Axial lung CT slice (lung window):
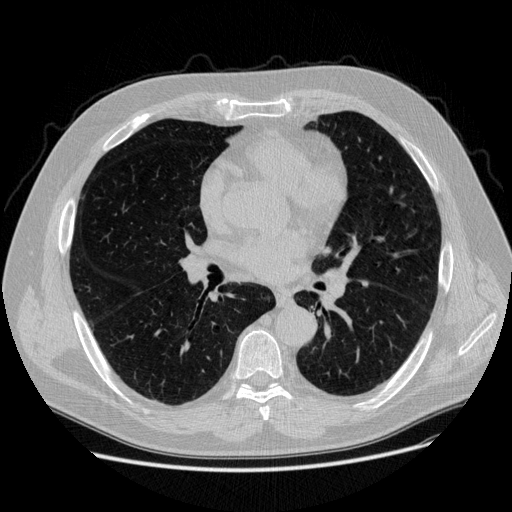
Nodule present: no